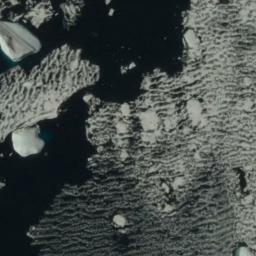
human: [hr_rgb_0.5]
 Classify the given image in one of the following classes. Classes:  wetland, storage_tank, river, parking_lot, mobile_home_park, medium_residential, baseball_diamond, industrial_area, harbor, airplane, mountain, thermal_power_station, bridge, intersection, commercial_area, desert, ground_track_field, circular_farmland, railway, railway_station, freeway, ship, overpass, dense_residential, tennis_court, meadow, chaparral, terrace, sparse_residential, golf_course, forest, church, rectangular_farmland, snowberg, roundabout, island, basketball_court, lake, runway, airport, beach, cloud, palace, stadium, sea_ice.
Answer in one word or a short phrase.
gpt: sea_ice